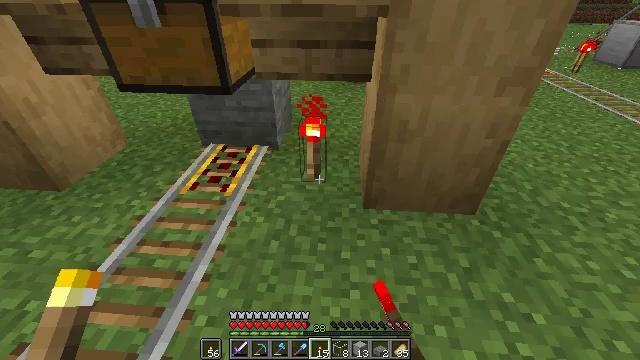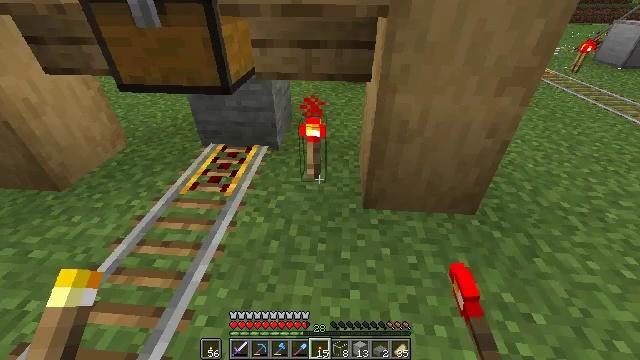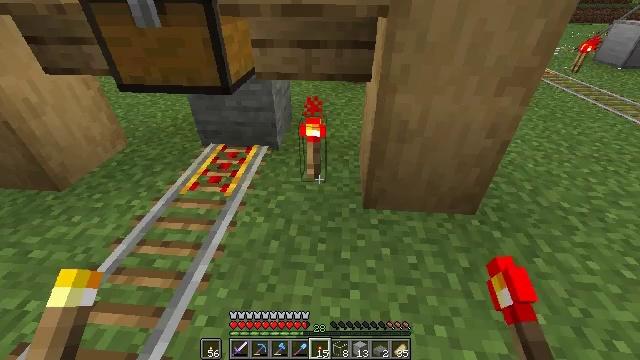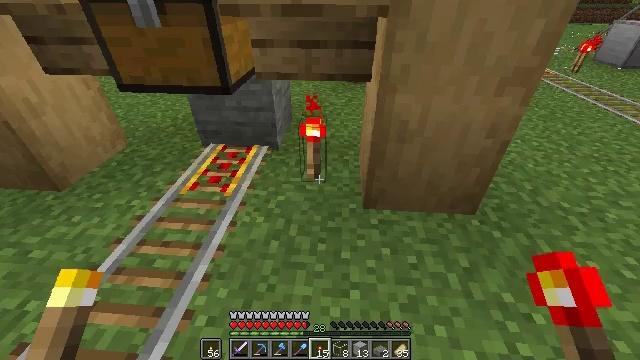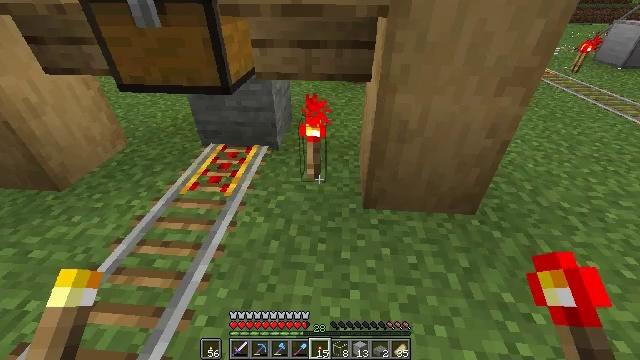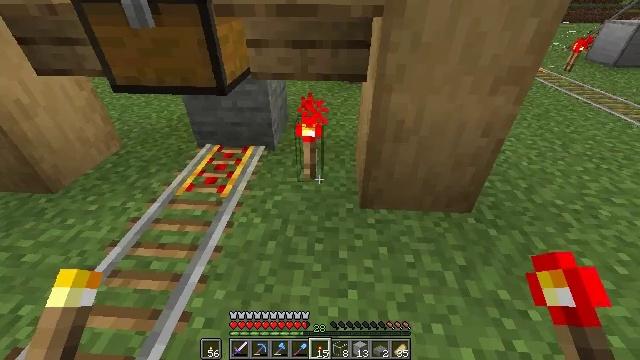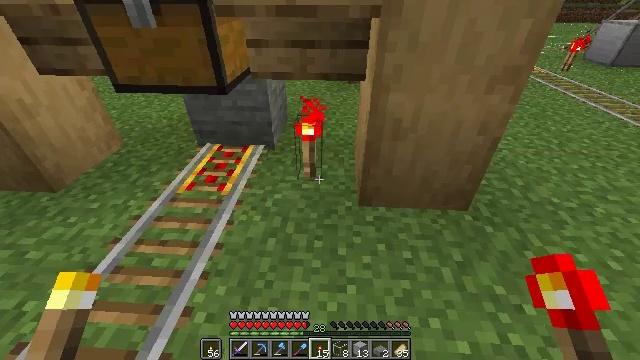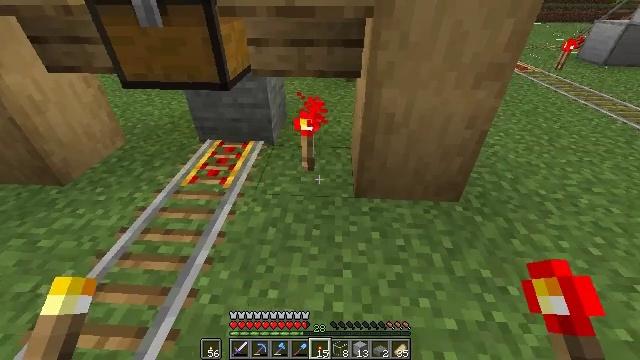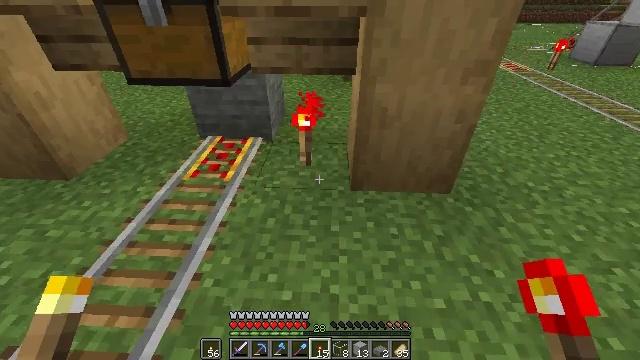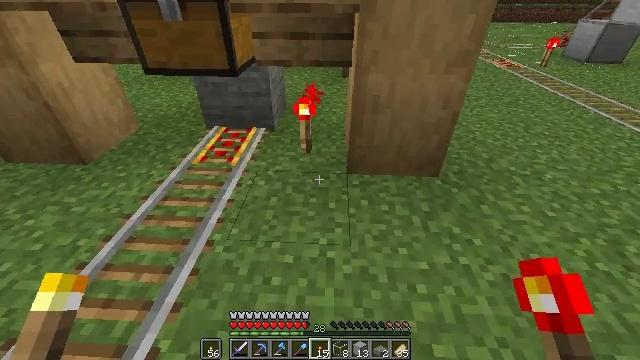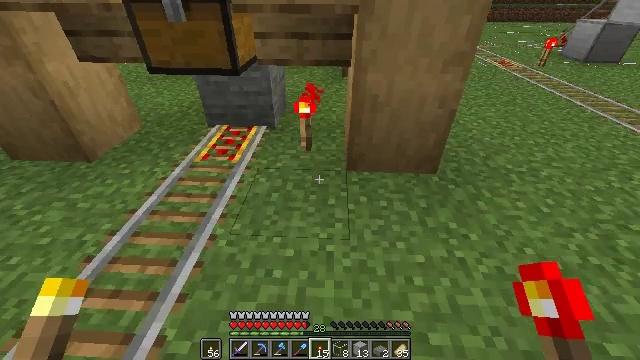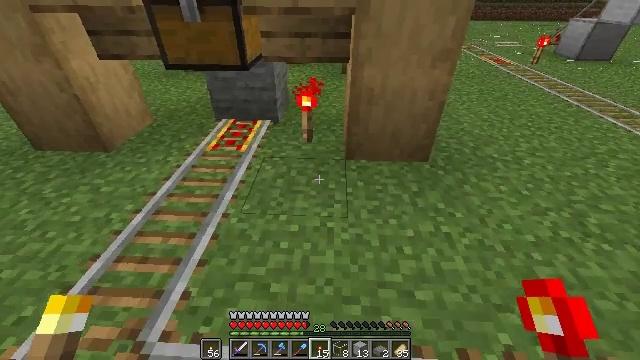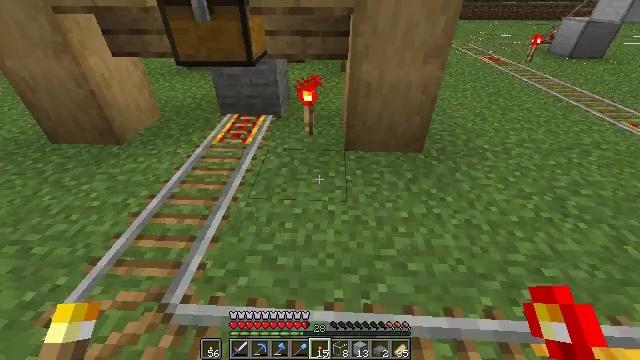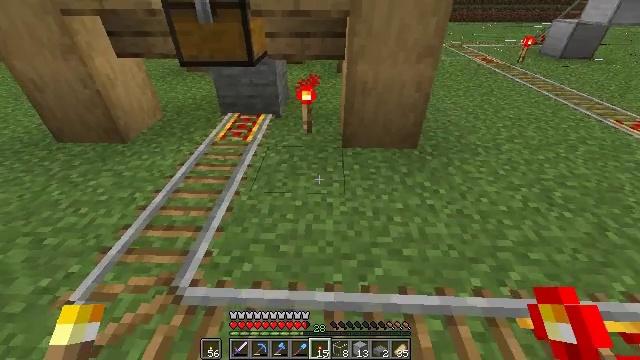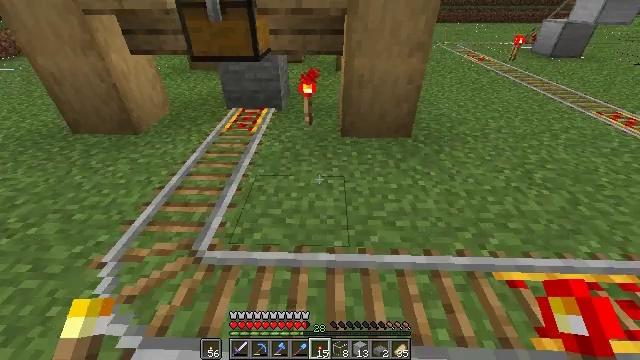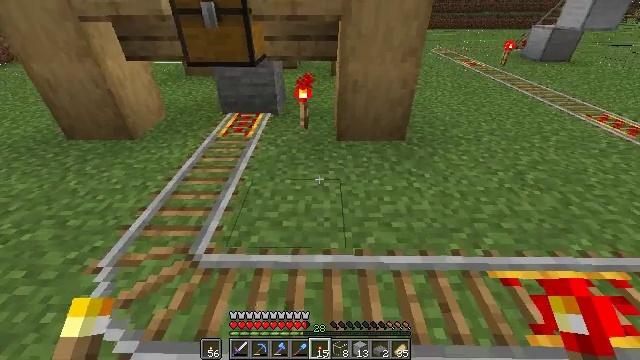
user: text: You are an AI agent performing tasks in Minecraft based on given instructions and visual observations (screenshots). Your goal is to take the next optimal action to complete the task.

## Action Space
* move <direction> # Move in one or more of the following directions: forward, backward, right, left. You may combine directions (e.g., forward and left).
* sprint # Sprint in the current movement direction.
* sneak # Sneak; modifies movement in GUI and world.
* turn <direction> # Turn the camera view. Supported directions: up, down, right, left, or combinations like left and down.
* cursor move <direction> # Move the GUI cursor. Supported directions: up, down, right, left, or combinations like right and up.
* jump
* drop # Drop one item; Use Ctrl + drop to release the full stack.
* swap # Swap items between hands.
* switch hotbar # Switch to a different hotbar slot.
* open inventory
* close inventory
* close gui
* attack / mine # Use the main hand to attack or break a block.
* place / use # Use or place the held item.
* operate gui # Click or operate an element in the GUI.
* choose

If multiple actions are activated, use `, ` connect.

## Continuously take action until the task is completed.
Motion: motion action
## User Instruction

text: Remove the redstone torch from its position.
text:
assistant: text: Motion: no_op
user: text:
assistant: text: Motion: no_op
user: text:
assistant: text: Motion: no_op
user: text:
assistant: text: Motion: no_op
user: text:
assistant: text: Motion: no_op
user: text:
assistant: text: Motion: move back
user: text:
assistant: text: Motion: move back
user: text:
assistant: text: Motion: move back
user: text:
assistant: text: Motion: move back
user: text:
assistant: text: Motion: move back
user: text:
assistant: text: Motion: move back
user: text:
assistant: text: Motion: move back
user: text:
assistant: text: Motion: move back
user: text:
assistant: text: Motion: move back
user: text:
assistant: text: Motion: move back, turn right and up
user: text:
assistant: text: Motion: move back, turn right and up
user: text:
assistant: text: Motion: move back, turn right and up
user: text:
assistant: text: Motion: move back, turn right and up
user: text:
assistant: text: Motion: move back, turn right and up
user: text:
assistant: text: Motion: move back, turn right and up
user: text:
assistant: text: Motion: move back, turn right and up
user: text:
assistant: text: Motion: move back
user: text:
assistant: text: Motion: move back, turn left
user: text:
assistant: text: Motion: move back
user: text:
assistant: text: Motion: move back
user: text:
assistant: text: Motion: move back
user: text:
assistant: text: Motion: move back
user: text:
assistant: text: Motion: no_op
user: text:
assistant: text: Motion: no_op
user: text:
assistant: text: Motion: turn right